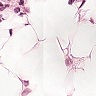
Metastatic tissue present: yes